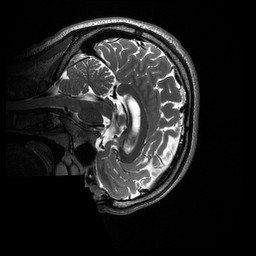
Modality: T2w
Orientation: sagittal
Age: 24
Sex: male